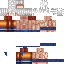
A male human skin with medium skin, wearing brown long hair dressed in a blue hoodie and brown pants, featuring a closed mouth.